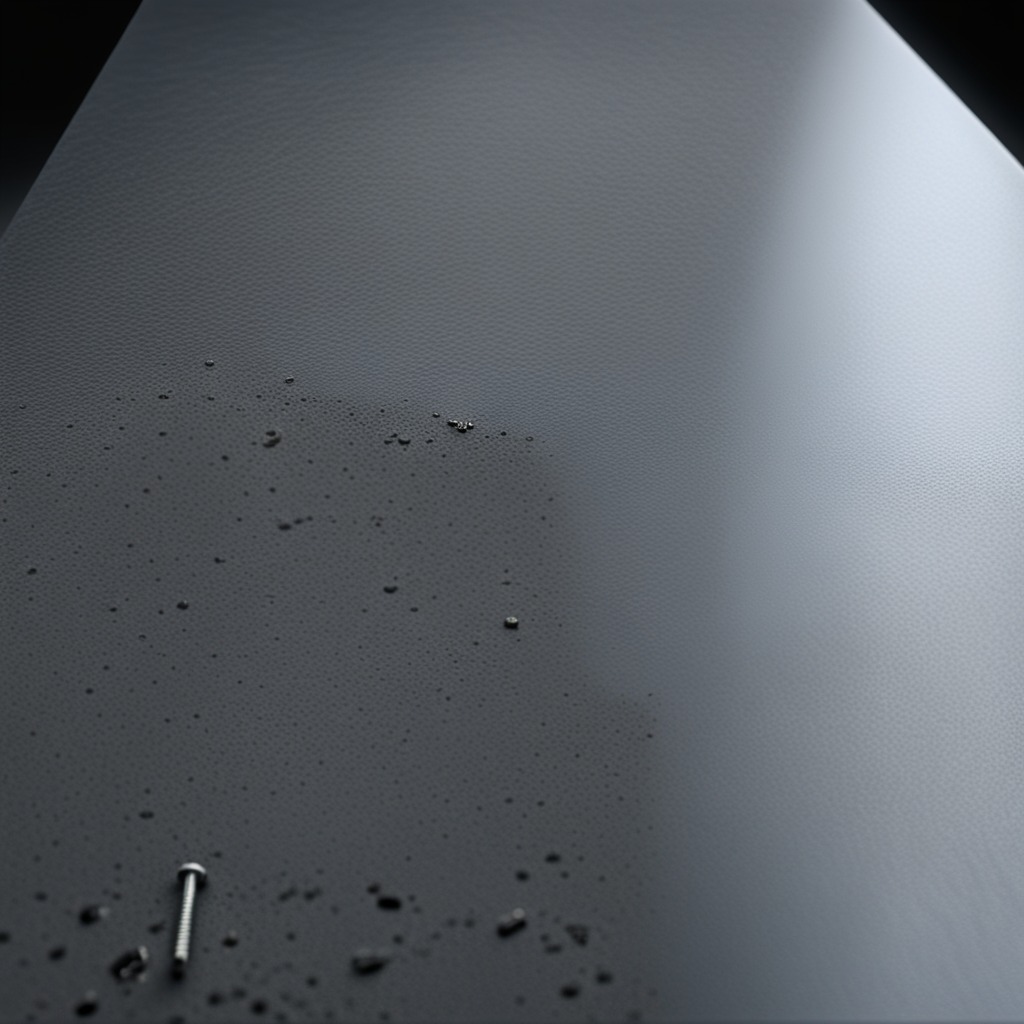
A metal screw is lying on a clean granite table inside a workshop at night dim ambient light soft shadows worn but